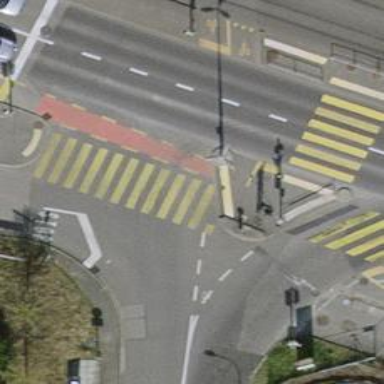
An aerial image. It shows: Asphalt cycleway crossing with asphalt footway.